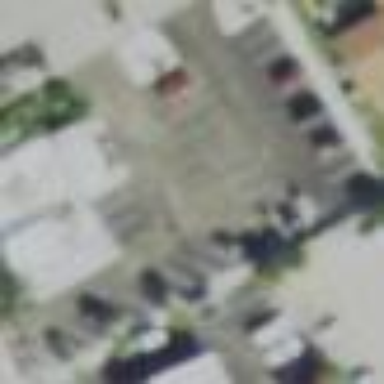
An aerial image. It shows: Parking area with surface.